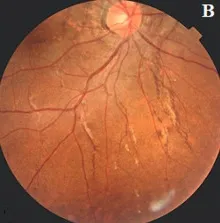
Fundus picture and FFA findings of case 3:. RE posterior pole shows AS, comet-tail lesions in mid peripheral retina.
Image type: ophthalmic_imaging (fundus_photograph)